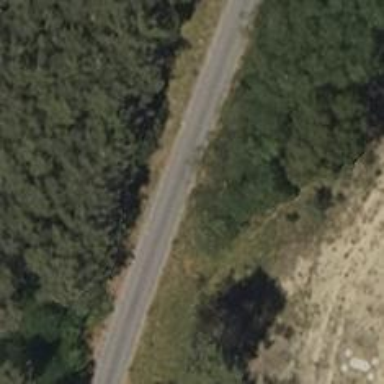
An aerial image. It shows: Unclassified road with asphalt surface and embankment.